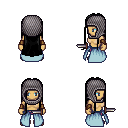
a pixel art fantasy rpg character, female body template, human, tanned skin, overskirt, magenta pants, black extra-long hairstyle, chain hood, cloth bracers, brown shoes, dagger, four views (front, back, left, right), 2x2 character sprite sheet, small pixel art, hard edges, no anti-aliasing